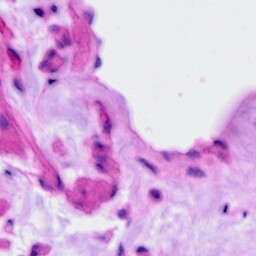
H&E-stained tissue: Ovarian